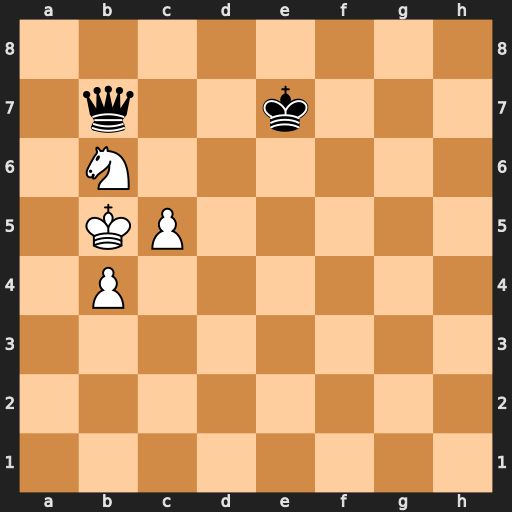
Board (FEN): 8/1q2k3/1N6/1KP5/1P6/8/8/8
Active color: w
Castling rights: -
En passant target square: -
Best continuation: c6 Qb8 c7